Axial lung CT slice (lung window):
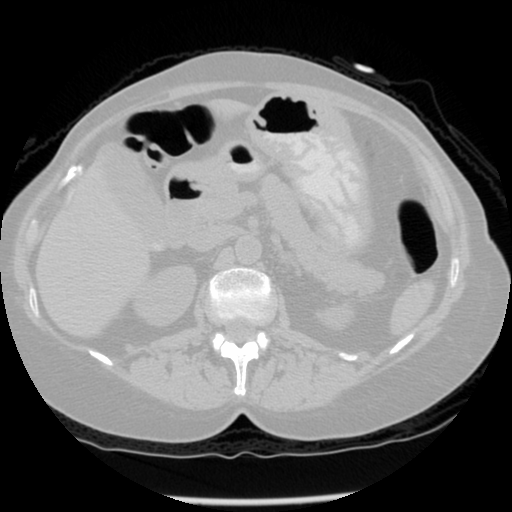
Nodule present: no